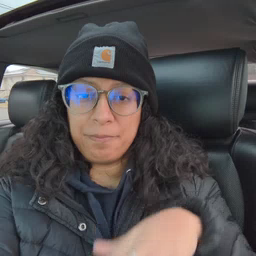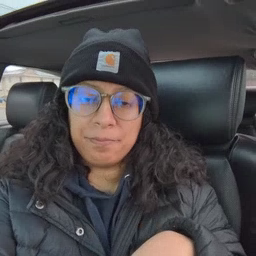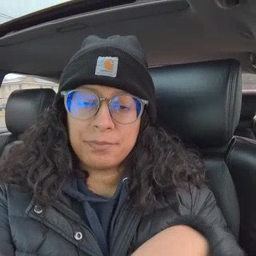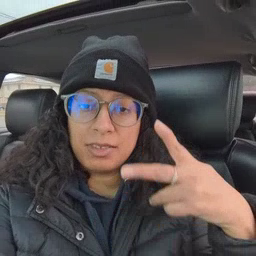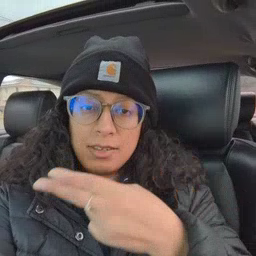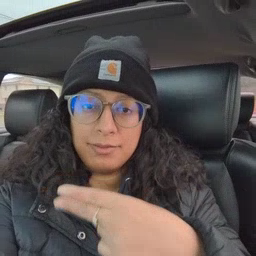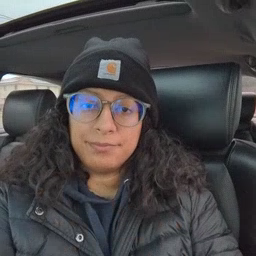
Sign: cut